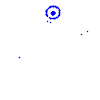
Particle: pion